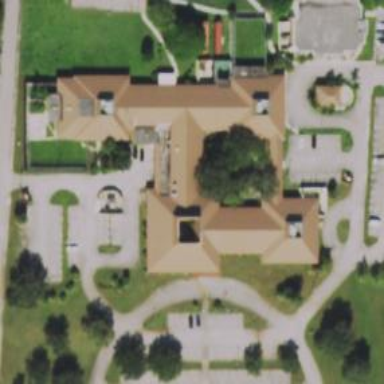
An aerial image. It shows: Healthcare facility identified as hospital.